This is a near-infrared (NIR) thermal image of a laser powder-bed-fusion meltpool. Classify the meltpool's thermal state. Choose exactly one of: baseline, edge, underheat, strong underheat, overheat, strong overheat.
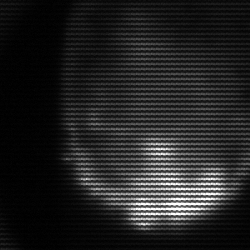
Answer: edge